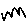
Label: zigzag